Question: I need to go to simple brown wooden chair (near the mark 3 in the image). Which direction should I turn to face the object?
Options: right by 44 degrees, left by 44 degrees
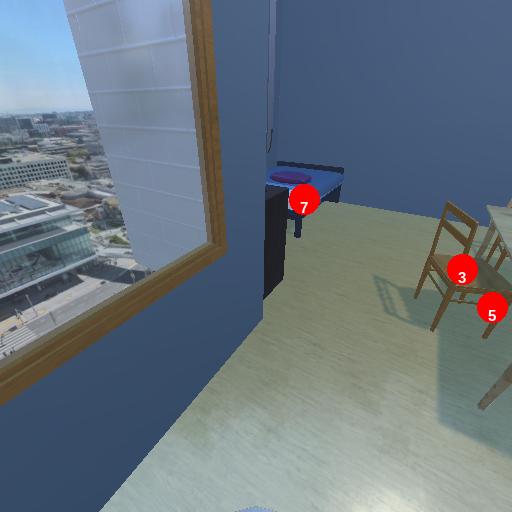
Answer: right by 44 degrees